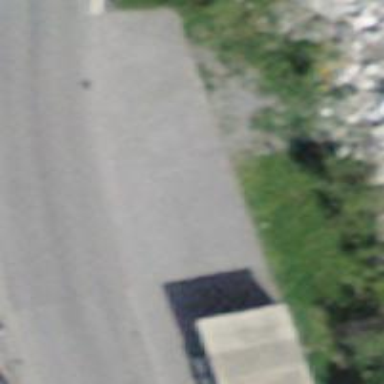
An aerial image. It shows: Parking area with asphalt surface.